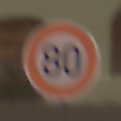
Verkehrszeichen: Geschwindigkeit80
Umgebung: Outdoor, Suburban
Tageszeit: Midday
Wetter: PartlyCloudy
Licht: Natural
Jahreszeit: NotSpecified
Kontrast: HighContrast